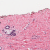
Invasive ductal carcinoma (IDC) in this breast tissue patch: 0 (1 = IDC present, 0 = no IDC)